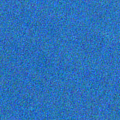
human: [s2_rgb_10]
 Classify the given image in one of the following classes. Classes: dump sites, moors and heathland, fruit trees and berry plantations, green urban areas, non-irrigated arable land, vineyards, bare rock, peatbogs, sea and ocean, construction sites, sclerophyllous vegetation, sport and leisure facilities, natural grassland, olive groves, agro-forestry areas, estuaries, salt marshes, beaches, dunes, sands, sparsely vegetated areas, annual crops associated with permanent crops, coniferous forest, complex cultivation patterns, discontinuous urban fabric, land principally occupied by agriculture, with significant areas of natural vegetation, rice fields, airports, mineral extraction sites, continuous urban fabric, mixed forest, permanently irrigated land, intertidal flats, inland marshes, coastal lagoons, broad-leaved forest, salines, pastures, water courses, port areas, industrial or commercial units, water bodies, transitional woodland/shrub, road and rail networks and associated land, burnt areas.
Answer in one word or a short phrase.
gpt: sea and ocean